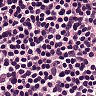
Metastatic tissue present: no